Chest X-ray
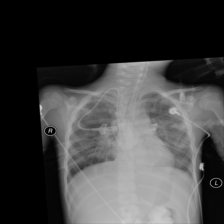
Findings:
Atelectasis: negative
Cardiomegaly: negative
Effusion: negative
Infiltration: positive
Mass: negative
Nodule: negative
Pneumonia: negative
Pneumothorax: negative
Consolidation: negative
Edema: positive
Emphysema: negative
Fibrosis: negative
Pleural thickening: negative
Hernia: negative